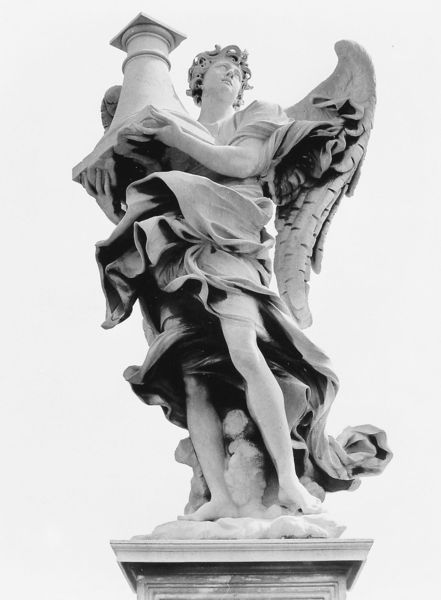
Titel: Engel mit der Säule
Künstler: Antonio Raggi
Standort: Rom, Engelsbrücke (EU - I - Latium)
Schlagwörter: flügel, hand, himmel, mann, umhang, weiß, wolken, finger, grau, kleid, marmor, schwarz, säule, blick, tuch, arm, arme, barock, falten, kleidung, sockel, stein, hals, hände, wind, kirche, figur, gewand, haare, mantel, klassizismus, locken, renaissance, schön, turm, engel, krug, skulptur, statue, beine, modell, italien, wehen, tusch, faltenwurf, plastik, junge, hoch, foto, schwarz-weiß, rom, jüngling, antikisierend, volute, wurf, kräftig, schaft, erzengel, römisch, standbild, klassizistisch, figut, stele, apotheose, statur, friedensengel, freistehend, sauele, engel im wind, engel auf säule